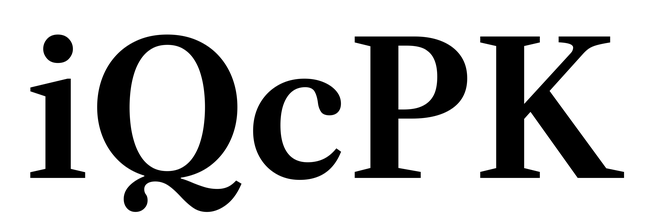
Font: LibreCaslonText_SemiBold